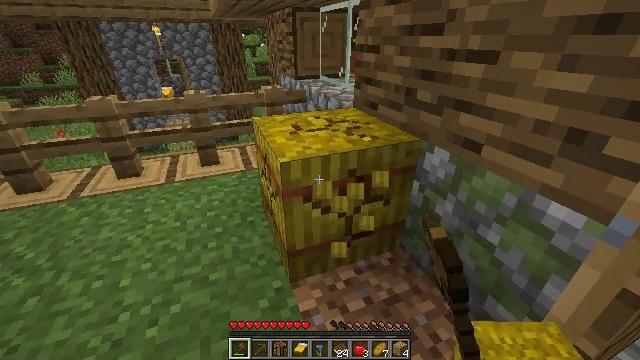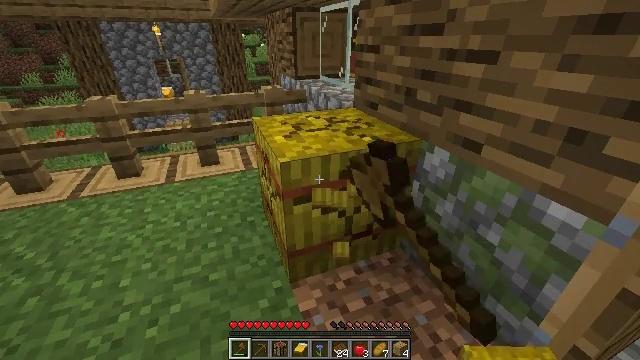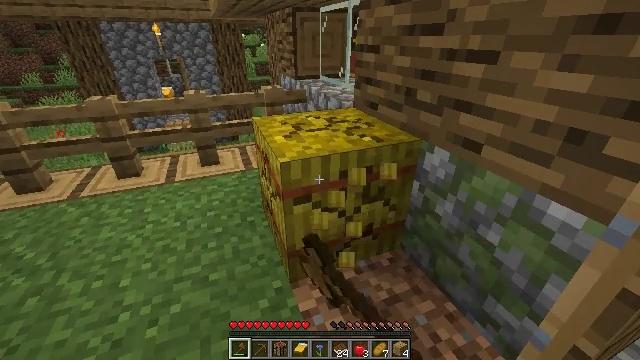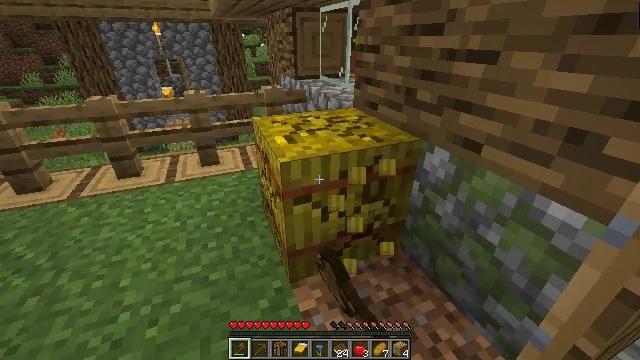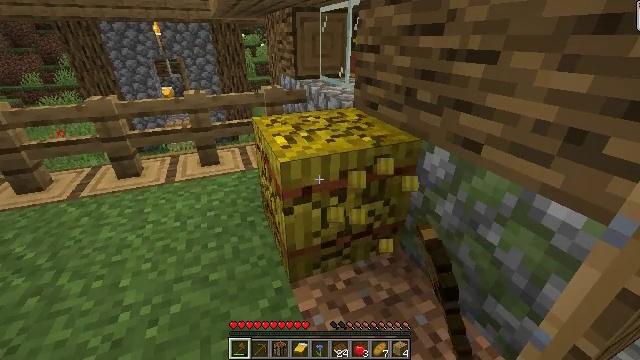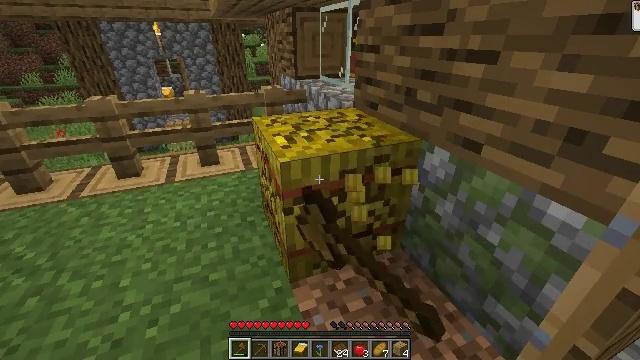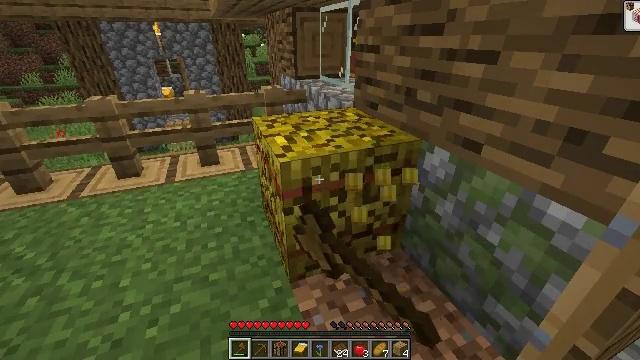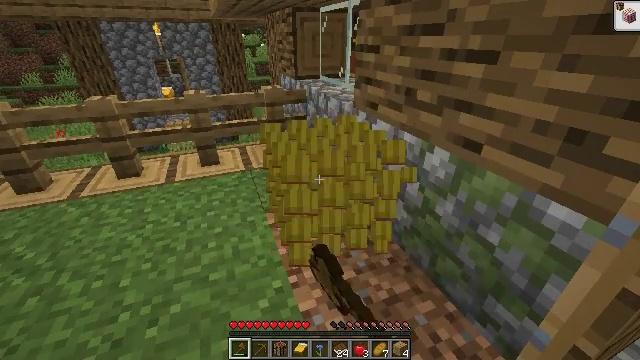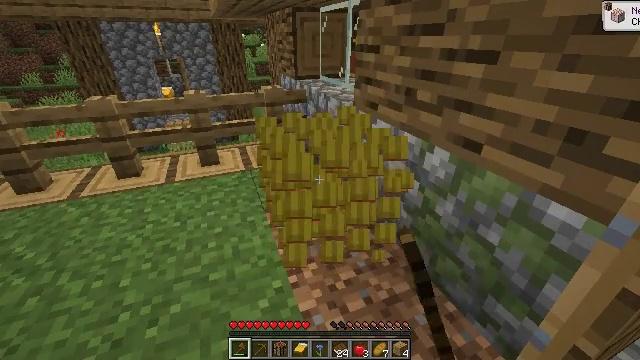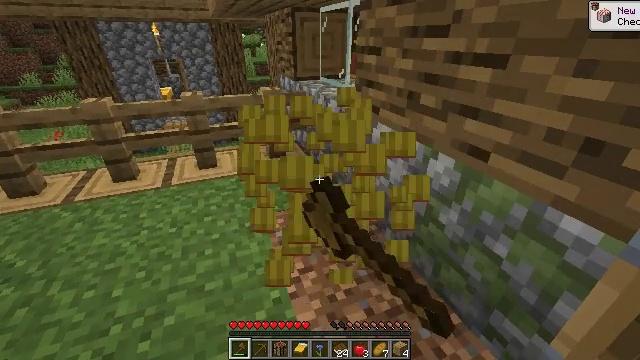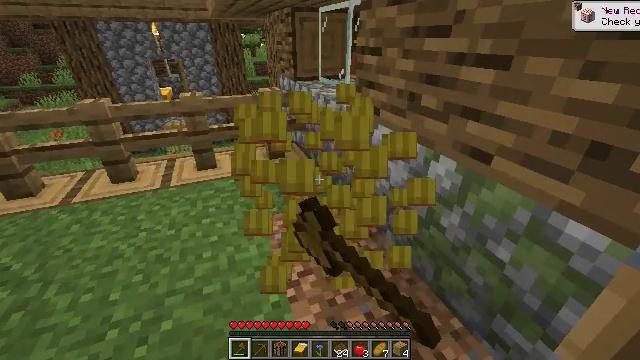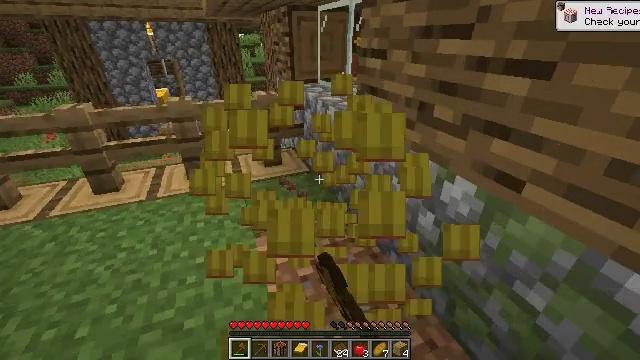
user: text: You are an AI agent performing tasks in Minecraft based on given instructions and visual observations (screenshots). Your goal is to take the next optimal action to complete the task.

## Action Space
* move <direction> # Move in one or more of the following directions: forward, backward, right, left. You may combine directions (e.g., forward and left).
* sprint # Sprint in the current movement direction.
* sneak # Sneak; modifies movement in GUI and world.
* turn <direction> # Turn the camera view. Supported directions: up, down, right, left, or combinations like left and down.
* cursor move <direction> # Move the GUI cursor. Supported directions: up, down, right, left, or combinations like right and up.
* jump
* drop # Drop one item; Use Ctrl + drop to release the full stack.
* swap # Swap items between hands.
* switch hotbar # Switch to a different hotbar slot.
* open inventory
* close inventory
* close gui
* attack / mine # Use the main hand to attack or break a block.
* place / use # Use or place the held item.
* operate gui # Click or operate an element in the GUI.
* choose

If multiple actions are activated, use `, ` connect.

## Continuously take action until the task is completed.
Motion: motion action
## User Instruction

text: Break the hay block to collect it.
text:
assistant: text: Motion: attack / mine
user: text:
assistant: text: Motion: attack / mine
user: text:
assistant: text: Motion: attack / mine
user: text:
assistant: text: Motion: attack / mine
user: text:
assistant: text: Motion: attack / mine
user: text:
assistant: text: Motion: attack / mine
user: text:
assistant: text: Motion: attack / mine
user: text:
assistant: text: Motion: attack / mine
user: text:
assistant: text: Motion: move forward, attack / mine
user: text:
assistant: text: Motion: move forward, attack / mine
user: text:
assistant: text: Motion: move forward, attack / mine
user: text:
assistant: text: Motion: attack / mine